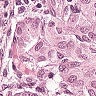
Metastatic tissue present: yes